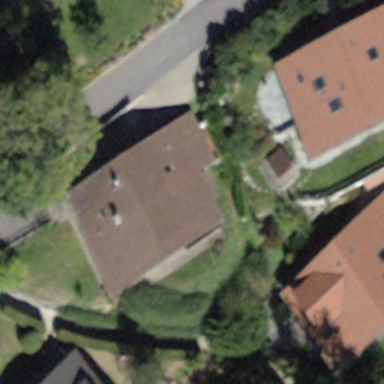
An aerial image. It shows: Residential building.